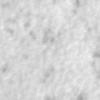
Label: no_change